Question: I need a good method for demonstrating outside of a shape using points. I need an algorithm to give me some points located on the outside of a shape.
What's a good start?

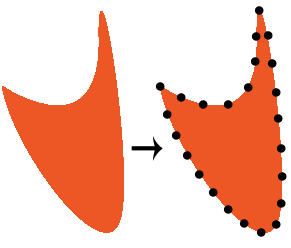
Answer: OpenCV has solution for you, but it depends on accuracy. You can start from <URL>. So your steps are:
1. find Edges
2. find contour
3. approximate contour by polygonal curve
4. fit polygonal curve